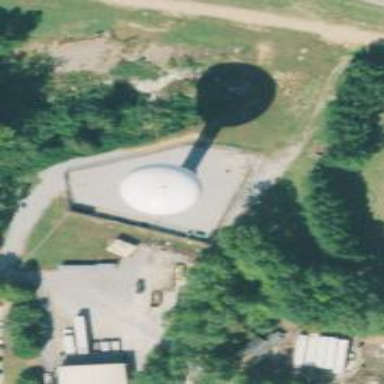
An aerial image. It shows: Water tower that is man-made.